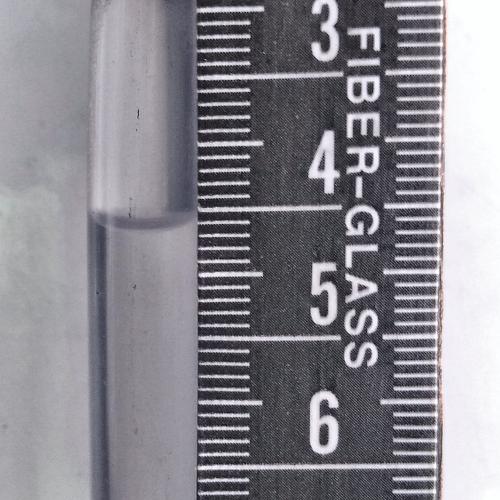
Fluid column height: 4.6 cm